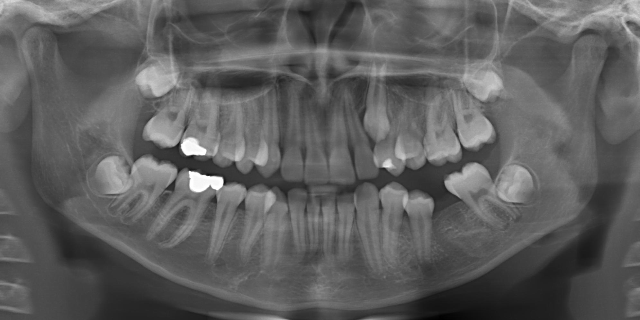
adult